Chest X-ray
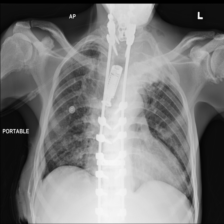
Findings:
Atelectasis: negative
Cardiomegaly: negative
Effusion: negative
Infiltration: negative
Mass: negative
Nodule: negative
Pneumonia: negative
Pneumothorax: negative
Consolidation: positive
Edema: negative
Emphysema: negative
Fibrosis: negative
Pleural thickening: negative
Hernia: negative